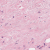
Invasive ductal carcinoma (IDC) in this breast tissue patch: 0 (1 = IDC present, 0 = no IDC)